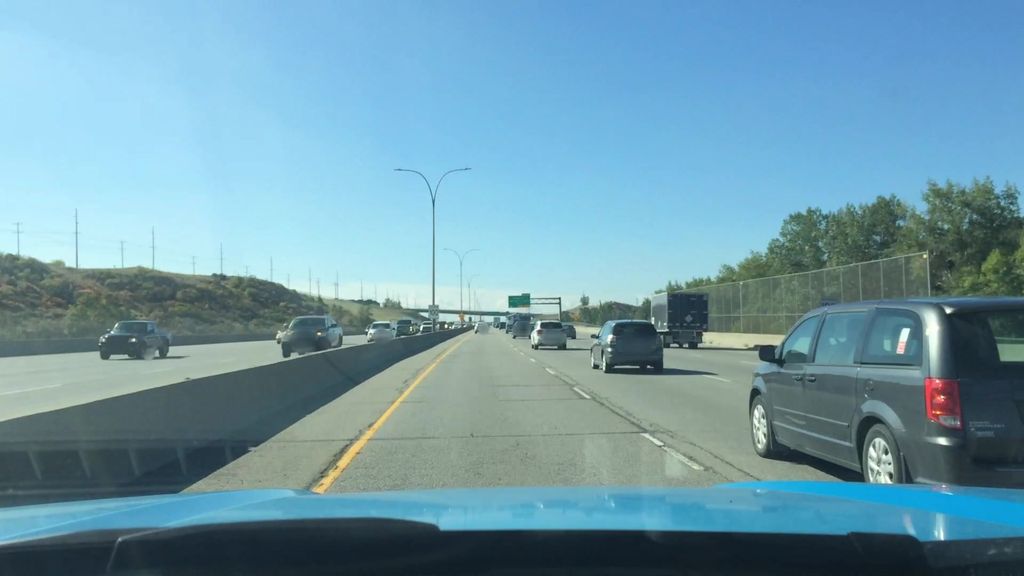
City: calgary